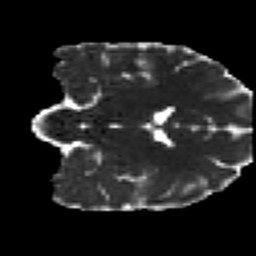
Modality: MD
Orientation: coronal
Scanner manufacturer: siemens
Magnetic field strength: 3 T
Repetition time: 7.8 s
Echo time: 0.09 s